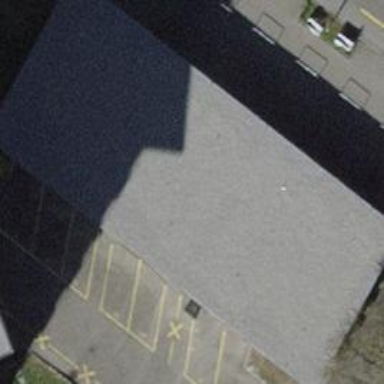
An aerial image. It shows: Commercial building.